Question: How could I re-create this using purely css/css3? Can your option please include a way to set border options, i.e. drop shadow styling.

EDIT
This is what I had:
'''
.border_div{
width: 200px;
height: 5px;
-webkit-transform: rotate(315deg);
-moz-transform: rotate(315deg);
transform: rotate(315deg);
position: absolute;
color: black;
background-color: black;
margin-top:15.5%;
margin-left:22%;
}
'''
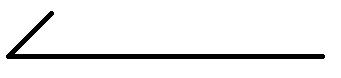
Answer: ## Try This: DEMO (EDITED)
'''
body { margin: 50px; }
div {
width: 400px;
height: 60px;
position: relative;
text-align: center;
}
div:before, div:after {
content: " ";
position: absolute;
border-radius: 5px;
border: 5px solid #000;
left: 0;
bottom: 0;
}
div:before { width: 400px; }
div:after {
width: 100px;
transform: rotate(-45deg);
transform-origin: 5px 50%;
}
'''
'''
<div>
<h1>My Text</h1>
</div>
'''